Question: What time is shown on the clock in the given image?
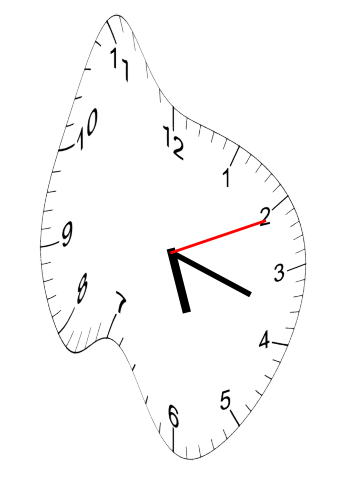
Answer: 05:18:11